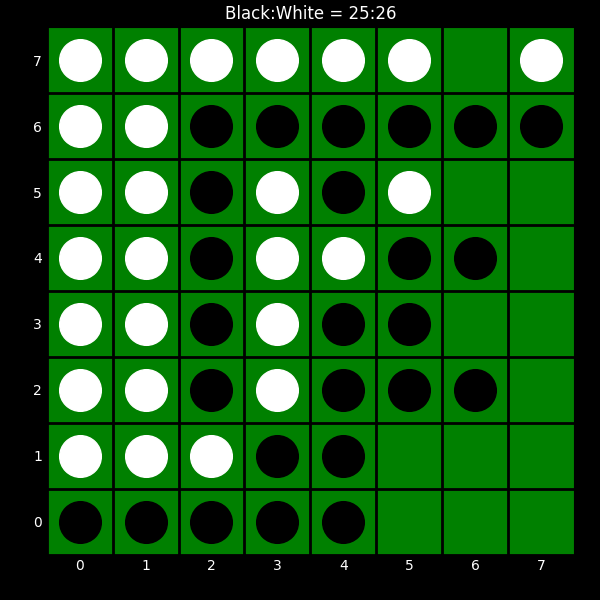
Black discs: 25
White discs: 26